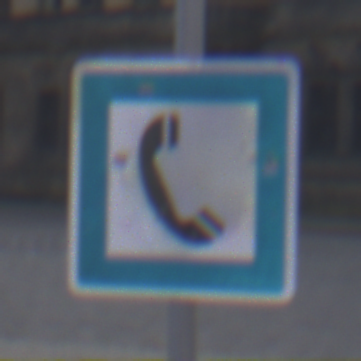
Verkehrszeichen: Fernsprecher
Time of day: MorningAfternoon
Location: Outdoor (Urban)
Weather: PartlyCloudy
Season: NotSpecified
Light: Natural